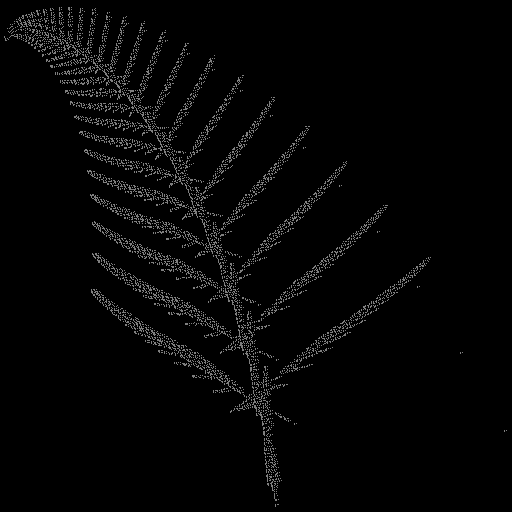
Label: deerfern